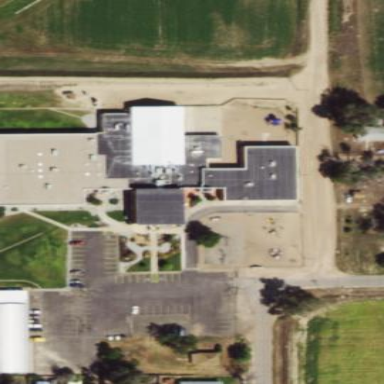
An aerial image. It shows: School building.